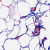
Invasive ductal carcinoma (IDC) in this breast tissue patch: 0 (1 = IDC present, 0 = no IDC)